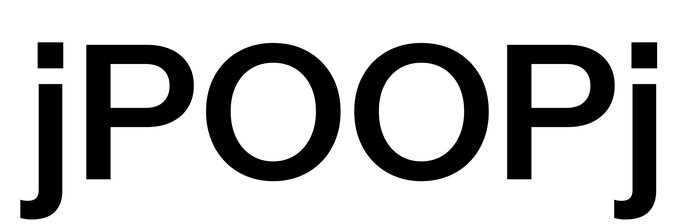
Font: InstrumentSans_SemiBold